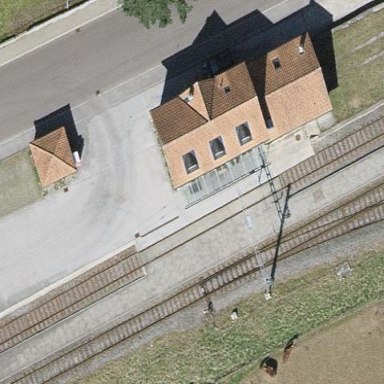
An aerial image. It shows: Train station building.